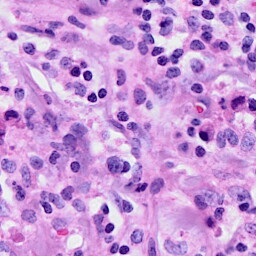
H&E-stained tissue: Breast